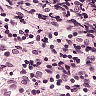
Metastatic tissue present: no